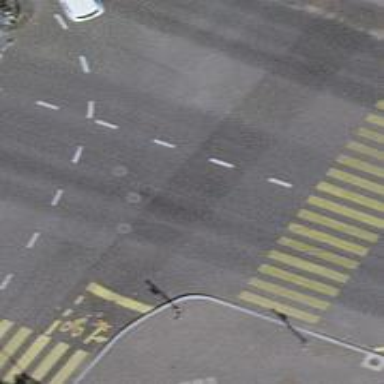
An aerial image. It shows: Secondary road with asphalt surface. There is trolley wire indicating the presence of trolley buses on designated lane shared with cyclists.